Question: I have a main app that is able to call .net methods. My .net method starts a new thread that shows a modal form.
Now my .net method needs to disable all windows from the main app while the modal form is shown.
How can I do this?
I was thinking about the win32 method "GetWindow",, but then I would need the handle of the main-app form.
In my example you see the main app that calls the method with the modal dialog.
When I click on the main app while the threadingform-dlg is open, the threadingform-dlg should blink.

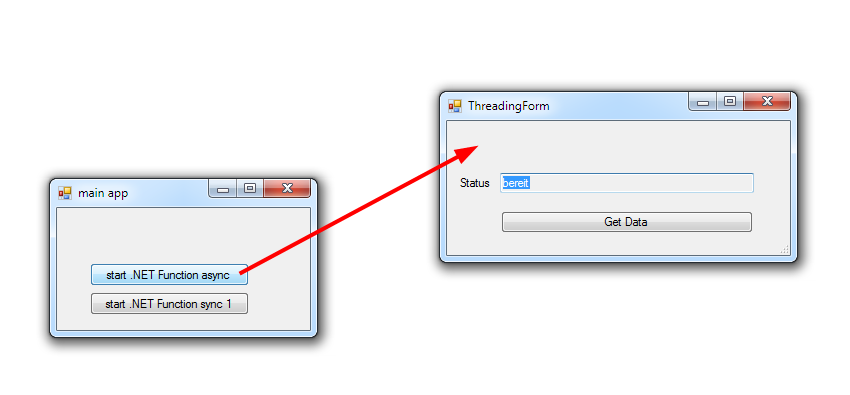
Answer: '''
foreach (Form openedForm in Application.OpenForms) {
if (openedForm.GetType() == FormToClose) {
openedForm.Hide();
}
}
'''